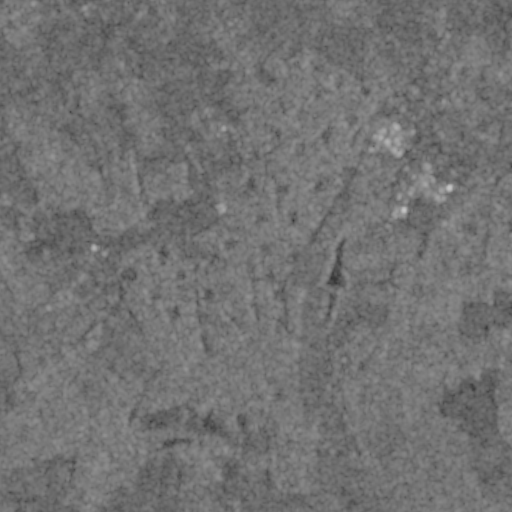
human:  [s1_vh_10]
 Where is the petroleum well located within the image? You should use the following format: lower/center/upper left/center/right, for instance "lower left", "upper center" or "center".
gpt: The petroleum well is located in the upper right of the image.
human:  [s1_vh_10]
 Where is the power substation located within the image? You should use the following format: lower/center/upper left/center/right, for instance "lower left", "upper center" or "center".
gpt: The power substation is located in the upper right of the image.
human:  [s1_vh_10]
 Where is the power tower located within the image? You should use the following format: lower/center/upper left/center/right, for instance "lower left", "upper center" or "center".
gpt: The power tower is located in the upper right of the image.
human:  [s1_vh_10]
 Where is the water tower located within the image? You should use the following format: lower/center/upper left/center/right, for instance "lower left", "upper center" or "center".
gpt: The water tower is located in the lower center of the image.
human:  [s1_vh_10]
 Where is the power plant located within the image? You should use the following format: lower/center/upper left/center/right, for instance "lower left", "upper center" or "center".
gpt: There is no power plant in the image.

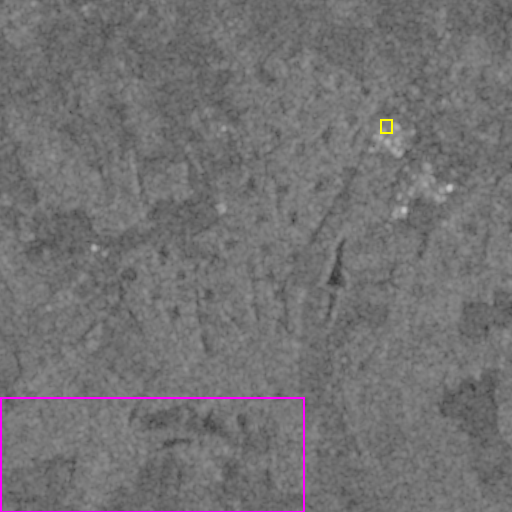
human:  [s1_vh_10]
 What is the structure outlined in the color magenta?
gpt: The structure outlined in magenta is a crop field.
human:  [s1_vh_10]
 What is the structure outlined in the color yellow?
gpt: The structure outlined in yellow is a power substation.
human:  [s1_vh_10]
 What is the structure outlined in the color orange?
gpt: There is no orange outline.